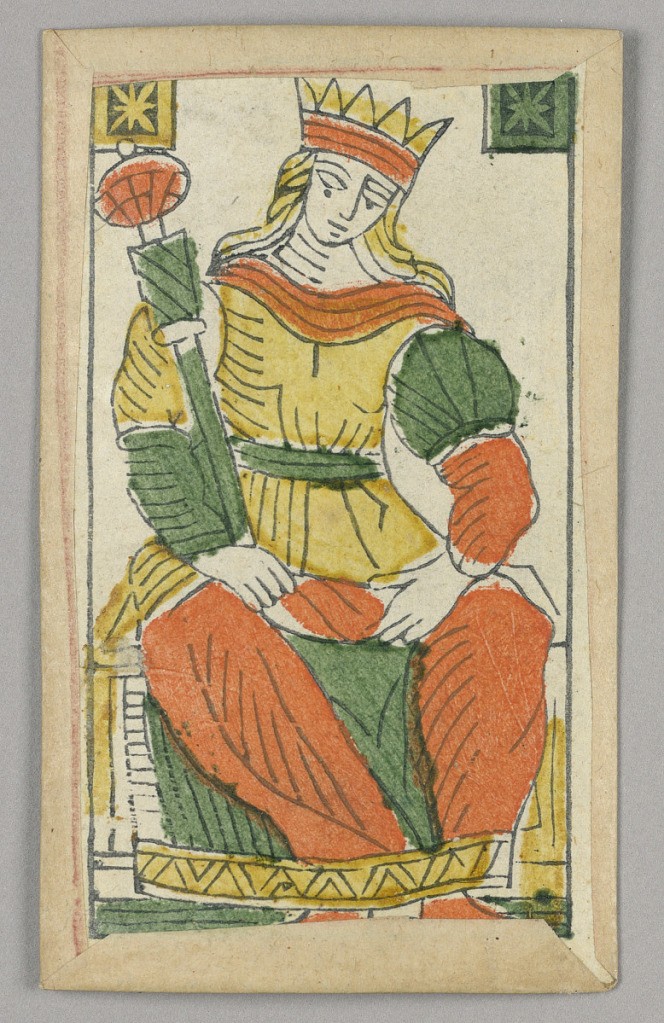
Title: Minchiate (Tarot) Playing Card
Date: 17th century
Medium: Stencil-colored woodblock print
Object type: Playing card
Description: Part of a set of Italian Minchiate playing cards.